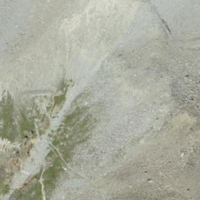
EUNIS habitat code: 48
Species observed at this site:
Gentiana brachyphylla
Achillea nana